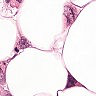
Metastatic tissue present: yes